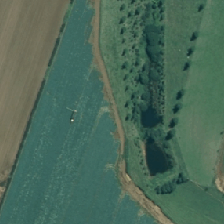
Land cover: shortrotation_cropland